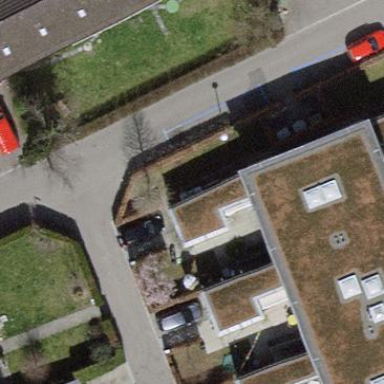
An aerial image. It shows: House with flat roof.